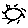
Label: sun